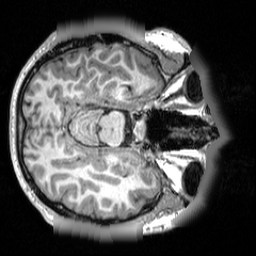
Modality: T1w
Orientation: axial